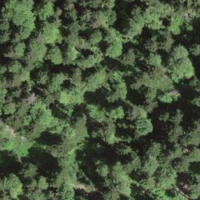
EUNIS habitat code: 43
Species observed at this site:
Melittis melissophyllum